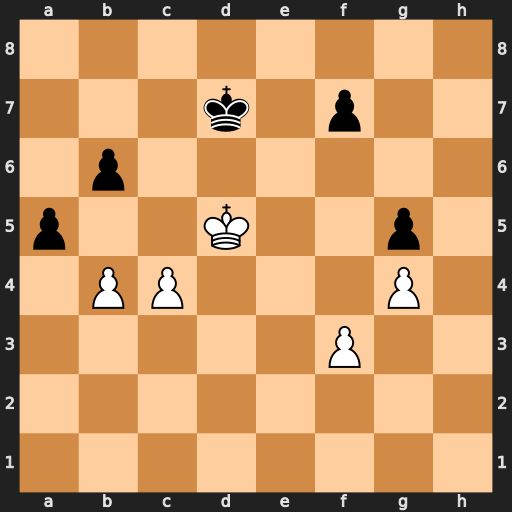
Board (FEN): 8/3k1p2/1p6/p2K2p1/1PP3P1/5P2/8/8
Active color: w
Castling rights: -
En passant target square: -
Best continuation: bxa5 bxa5 Kc5 Ke6 Kb5